Question: I've tried for 2 days to get something working but so far it's been pointless. What I need is to manage users and their roles, nothing else.
What I've tried is to understand how to do it in MVC but I can't seem to find a detailed tutorial on how to do it, either on the internet or in any MVC 4 book.
I started by enabling the aspnet database with the aspnet_regsql utility, this create these tables:

That's all I found on the tutorial, it does not show how to interact with these tables
(which I assume is with the default membership provider), so far I've found there are 3 main options for doing this:
- - -
I found this tutorial:
<URL>
Here they ask to create a new MVC 4 application project with internet application template and copy all the files relating the account control.
I did that for my project but as soon as I try to log in I get :
To call this method, the "Membership.Provider" property must be an instance of "ExtendedMembershipProvider".
which according to this forum:
<URL>
is because of how I defined the profile, membership and roleManager providers on my web.config file which is defined as follows:
'''
<profile>
<providers>
<clear />
<add name="AspNetSqlProfileProvider" type="System.Web.Profile.SqlProfileProvider" connectionStringName="DatabaseConnection" applicationName="/" />
</providers>
</profile>
<membership>
<providers>
<clear />
<add name="AspNetSqlMembershipProvider" type="System.Web.Security.SqlMembershipProvider" connectionStringName="DatabaseConnection" enablePasswordRetrieval="false" enablePasswordReset="true" requiresQuestionAndAnswer="false" requiresUniqueEmail="false" maxInvalidPasswordAttempts="5" minRequiredPasswordLength="6" minRequiredNonalphanumericCharacters="0" passwordAttemptWindow="10" applicationName="/" />
</providers>
</membership>
<roleManager enabled="true">
<providers>
<clear />
<add connectionStringName="DatabaseConnection" applicationName="/" name="AspNetSqlRoleProvider" type="System.Web.Security.SqlRoleProvider" />
<add applicationName="/" name="AspNetWindowsTokenRoleProvider" type="System.Web.Security.WindowsTokenRoleProvider" />
</providers>
</roleManager>
'''
All I need is to be able to add new users, assign roles to them and show different content according to the role accessing the view.
What is the membership provider being used when I create an MVC 4 application with an internet application template?
What am I doing wrong with the web.config file? How can I define the providers correctly?
Which option suits me better? If you know a nice tutorial for it could you please link me to it?
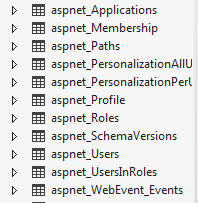
Answer: Membership provider you are using is dated. New <URL> uses new table names without prefix 'aspnet_'.
1) Please take a look at Scott Hanselman's link.
2) You do not need 'profile' if you do not use it. 'roleManager' configuration is not correct.
FYI: Please define 'machineKey' explicitly in web.config; it will save you a lot of headache in the future.
P.S. I agreed with you. I just finished reading 'Pro ASP.NET MVC 4 by Adam Freeman'; he did not mention about Membership Provider. 'ASP.NET MVC 4 and the Web API by Jamie Kurtz' uses legacy Membership Provider if you want to read.